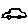
Label: car